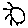
Label: sun